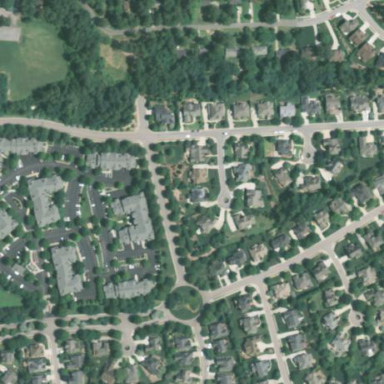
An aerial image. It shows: Residential area within neighborhood.